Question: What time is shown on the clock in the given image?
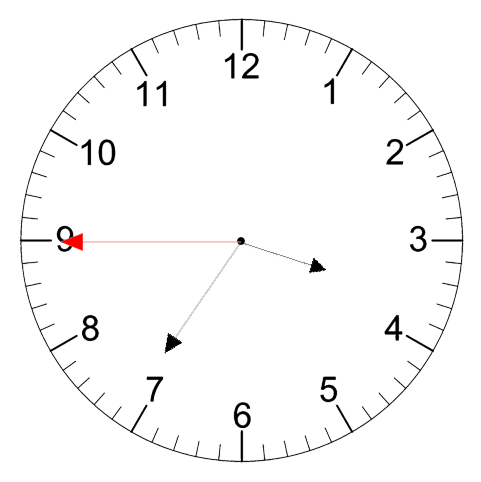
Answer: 03:35:45